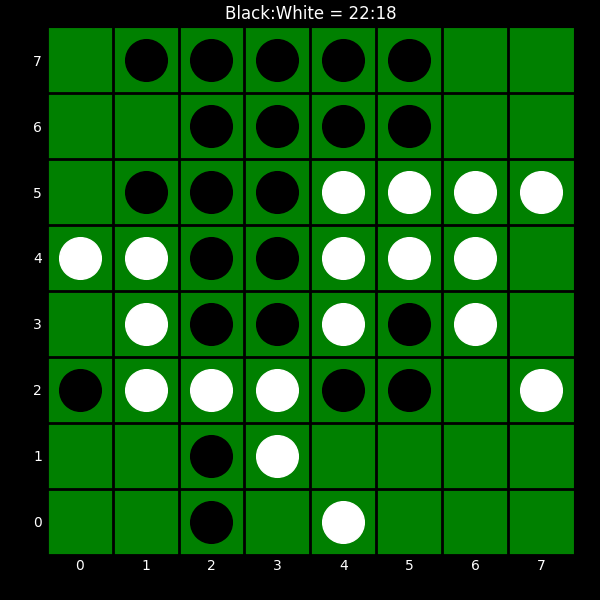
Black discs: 22
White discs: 18